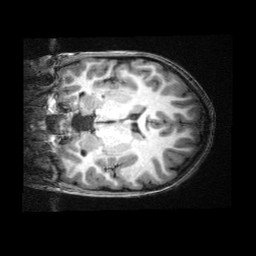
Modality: T1w
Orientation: coronal
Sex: male